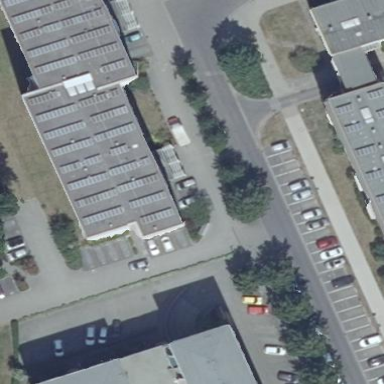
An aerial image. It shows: Block of apartments with flat roof made of gray tar paper. The building exterior is wheat in color.